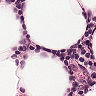
Metastatic tissue present: no